Question: I've been scouring the internet for some documentation on IE Developer Tools "Document mode: unknown" and have had no success thus far. I ran into this while loading a PDF export in Internet Explorer and I'm not sure if this is anything to be concerned about.
My question is, when is it okay to see "Document mode: unknown"? Is there any professional documentation of this occurrence?

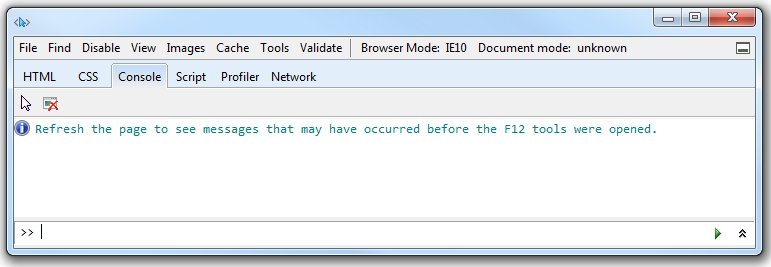
Answer: The tells you what HTML rendering mode the current page is being displayed with.
You'll get "unknown" in the document mode if the current page is not HTML. In your case, I guess it's a PDF document.
This is perfectly normal; it just means that the browser isn't using any of its HTML rendering modes for the document.
By contrast, you still have a browser mode. This is also normal behaviour.
The field remains in place because that tells you what User Agent string the browser is using. It isn't related to the actual page rendering, so it isn't affected by the fact that the page isn't HTML. The user agent string is sent with all http requests, regardless of what the file type is, so it is always present.